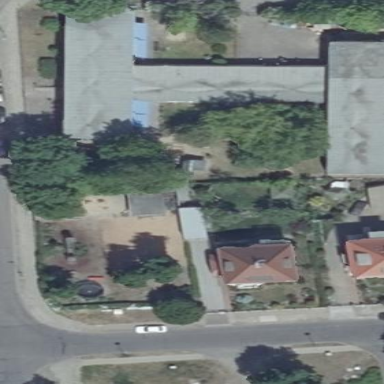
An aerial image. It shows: Kindergarten building.